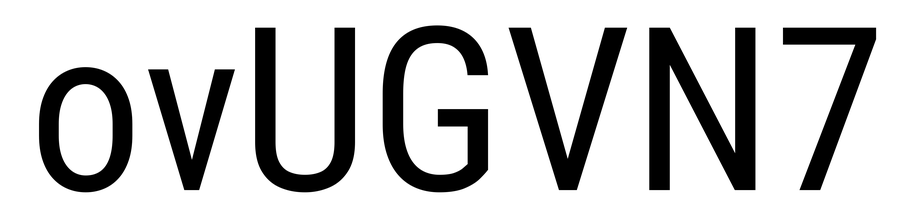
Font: Roboto_Condensed_Regular